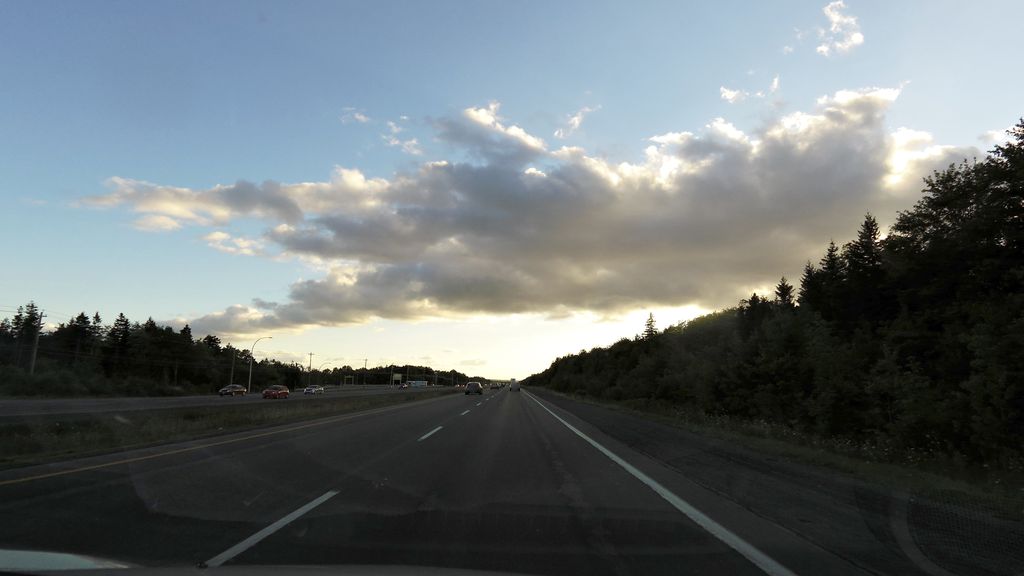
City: halifax